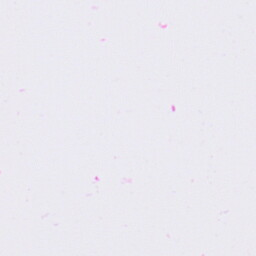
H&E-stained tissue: Lung